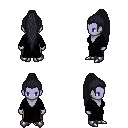
a pixel art fantasy rpg character, female body template, dark elf, purple skin, gray robe, robe skirt, raven extra-long topknot hairstyle, metal boots, four views (front, back, left, right), 2x2 character sprite sheet, small pixel art, hard edges, no anti-aliasing